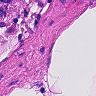
Metastatic tissue present: no